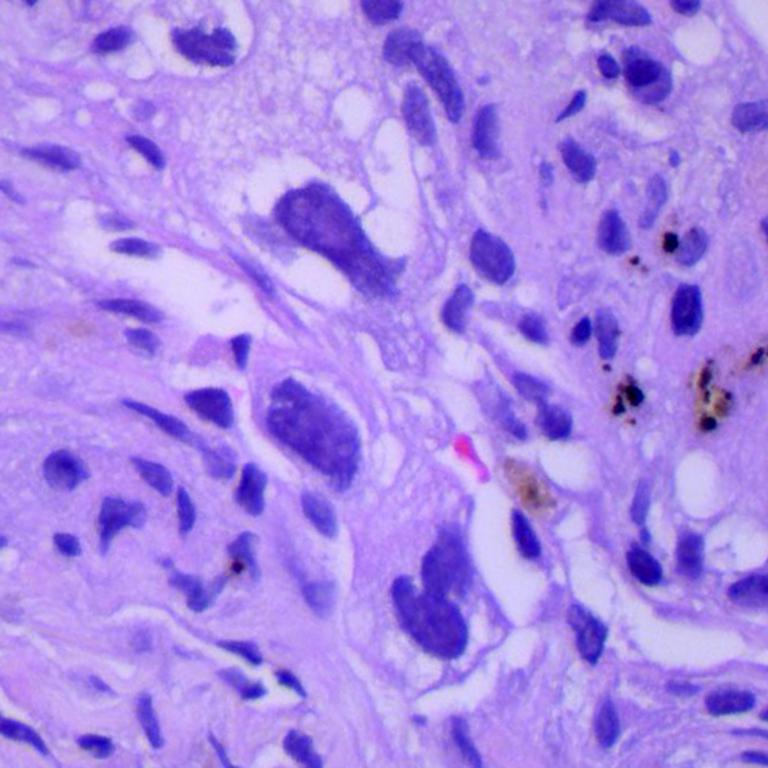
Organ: lung
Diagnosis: adenocarcinomas